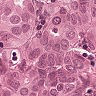
Metastatic tissue present: yes